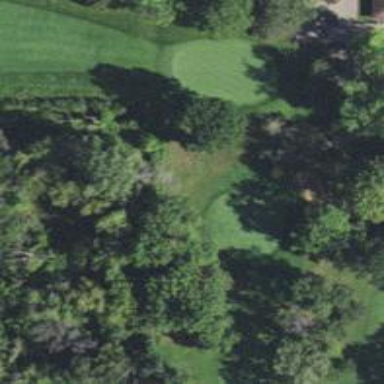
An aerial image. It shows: Golf hole.